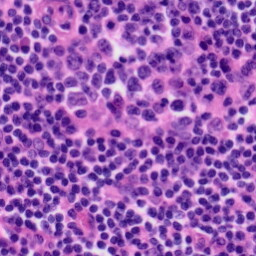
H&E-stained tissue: Tonsil